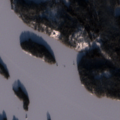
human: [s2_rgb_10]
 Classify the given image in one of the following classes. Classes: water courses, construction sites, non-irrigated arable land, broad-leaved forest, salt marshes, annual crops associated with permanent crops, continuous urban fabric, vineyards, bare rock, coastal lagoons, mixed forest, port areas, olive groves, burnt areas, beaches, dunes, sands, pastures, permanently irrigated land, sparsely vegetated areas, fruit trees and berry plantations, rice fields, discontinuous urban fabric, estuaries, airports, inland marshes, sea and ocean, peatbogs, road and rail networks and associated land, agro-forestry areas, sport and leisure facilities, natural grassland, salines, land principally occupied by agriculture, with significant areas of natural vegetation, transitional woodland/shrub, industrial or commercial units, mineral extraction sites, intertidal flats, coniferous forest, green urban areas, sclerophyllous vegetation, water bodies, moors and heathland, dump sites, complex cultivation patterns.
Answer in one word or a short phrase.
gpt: coniferous forest, mixed forest, water bodies